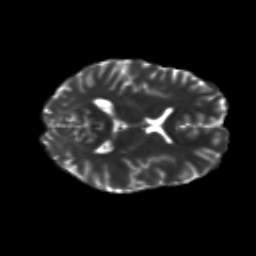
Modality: T2w
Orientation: axial
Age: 24
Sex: female
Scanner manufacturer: siemens
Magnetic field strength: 3 T
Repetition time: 8.8 s
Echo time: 0.085 s